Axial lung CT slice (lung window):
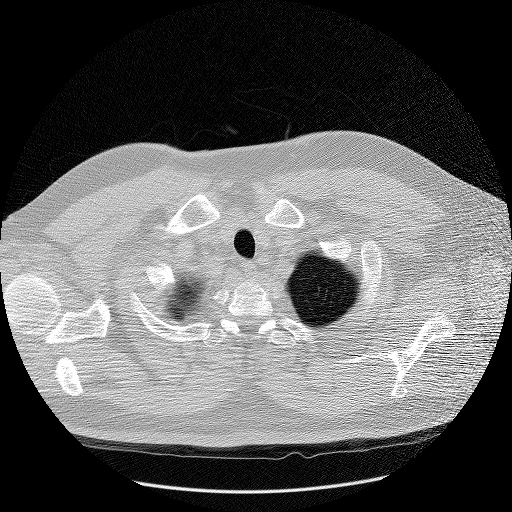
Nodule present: no